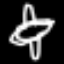
Label: airplane